Question: I have this sample.

What I need is getting an average per key not key and value. However, the syntax I used appear to give me the average per key and value.
'''
select avg(value2),KEY,VALUE from testavg
GROUP BY key,value
order by key, value
'''
Doing otherwise will yield a syntax error. The results I need are as follow:
'''
10 A 0.96
10 B 0.04
12 C 1
'''
But the statement I used yields the incorrect results above.
Could this be achieved by issuing 1 single oracle select statement? I have included the statement to create the entire table.
'''
CREATE TABLE "TESTAVG"
( "KEY" NUMBER,
"VALUE" VARCHAR2(20 BYTE),
"VALUE2" NUMBER
)
Insert into TESTAVG (KEY,VALUE,VALUE2) values (10,'A',12);
Insert into TESTAVG (KEY,VALUE,VALUE2) values (10,'A',13);
Insert into TESTAVG (KEY,VALUE,VALUE2) values (10,'B',1);
Insert into TESTAVG (KEY,VALUE,VALUE2) values (12,'C',20);
'''
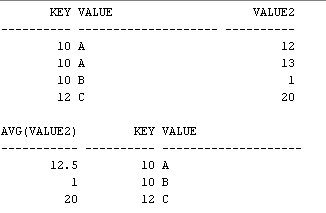
Answer: '''
select avg(value2),KEY from testavg
GROUP BY key
order by key;
8.66666666666666666666666666666666666667 10
20 12
'''
EDIT: Specs are still not clear but this might be what you need...
'''
with gr1 as (select key,sum(value2) sumvalue
from testavg
group by key)
, gr2 as (select key,value,sum(value2) sumvalue
from testavg
GROUP BY key,value)
select gr1.key,gr2.value,gr2.sumvalue/gr1.sumvalue
from gr1
, gr2
where gr1.key = gr2.key;
10 B 0.0384615384615384615384615384615384615385
12 C 1
10 A 0.9615384615384615384615384615384615384615
'''